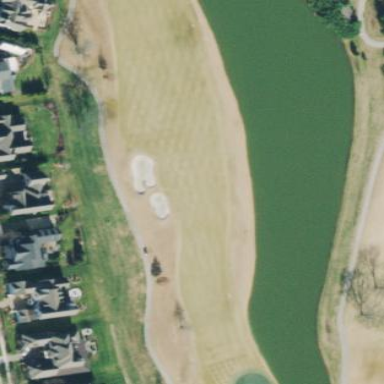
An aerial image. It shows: Water hazard on golf course. The hazard is natural water feature.